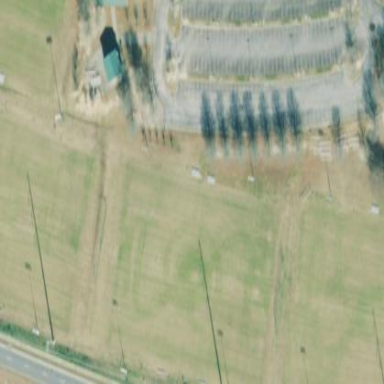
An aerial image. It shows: Soccer pitch for leisure land activities.